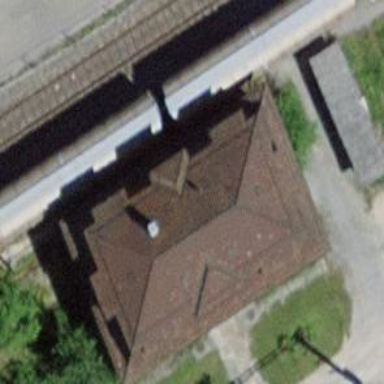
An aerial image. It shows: Signal box along the railway.